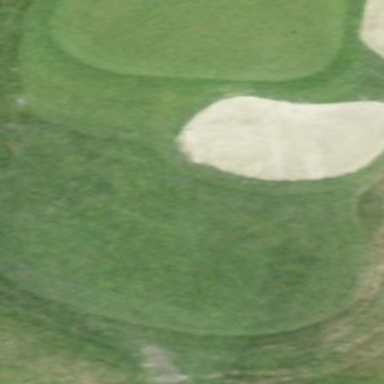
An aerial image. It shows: Golf fairway surrounded by grass.